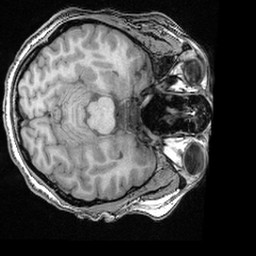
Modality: T1w
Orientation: axial
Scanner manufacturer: ge
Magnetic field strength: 3 T
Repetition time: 0.008572 s
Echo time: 0.003384 s